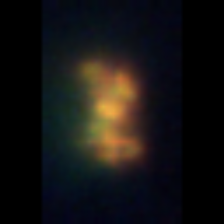
Taxon: Unknown_detritus
Group: Unknown